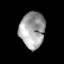
Tissue: skin
Cell type: Epithelial cells
Senescence score: 0.2474
Nuclear area (px): 894
Mean DAPI intensity: 161.511